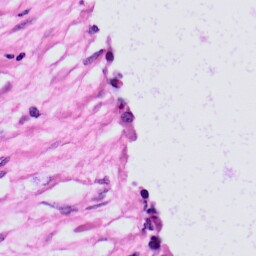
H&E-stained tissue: Skin